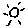
Label: sun